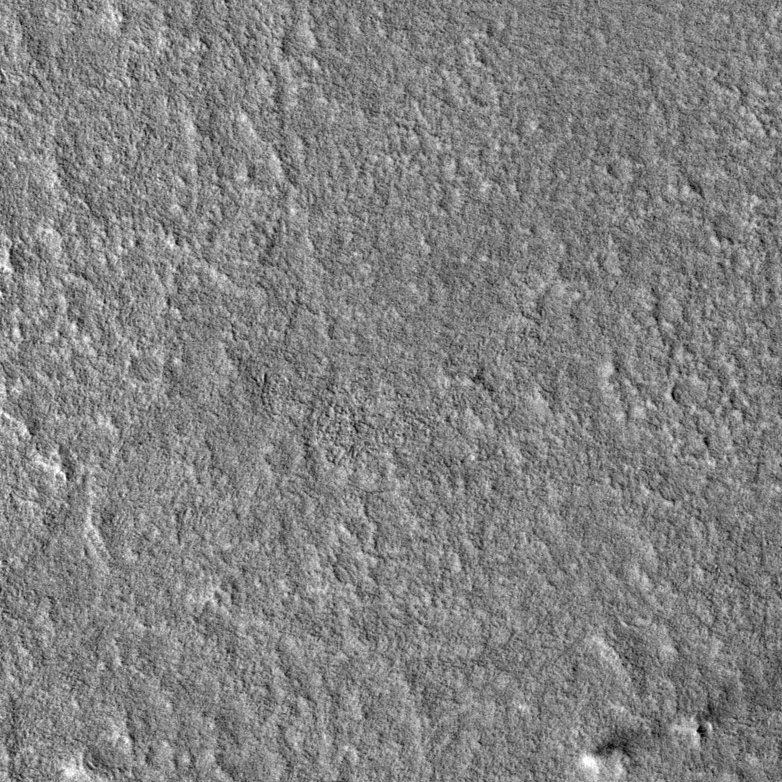
Label: dustdevil